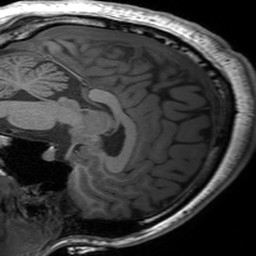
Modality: T1w
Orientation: sagittal
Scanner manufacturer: siemens
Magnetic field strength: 3 T
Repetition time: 1.54 s
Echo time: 0.00234 s